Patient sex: M
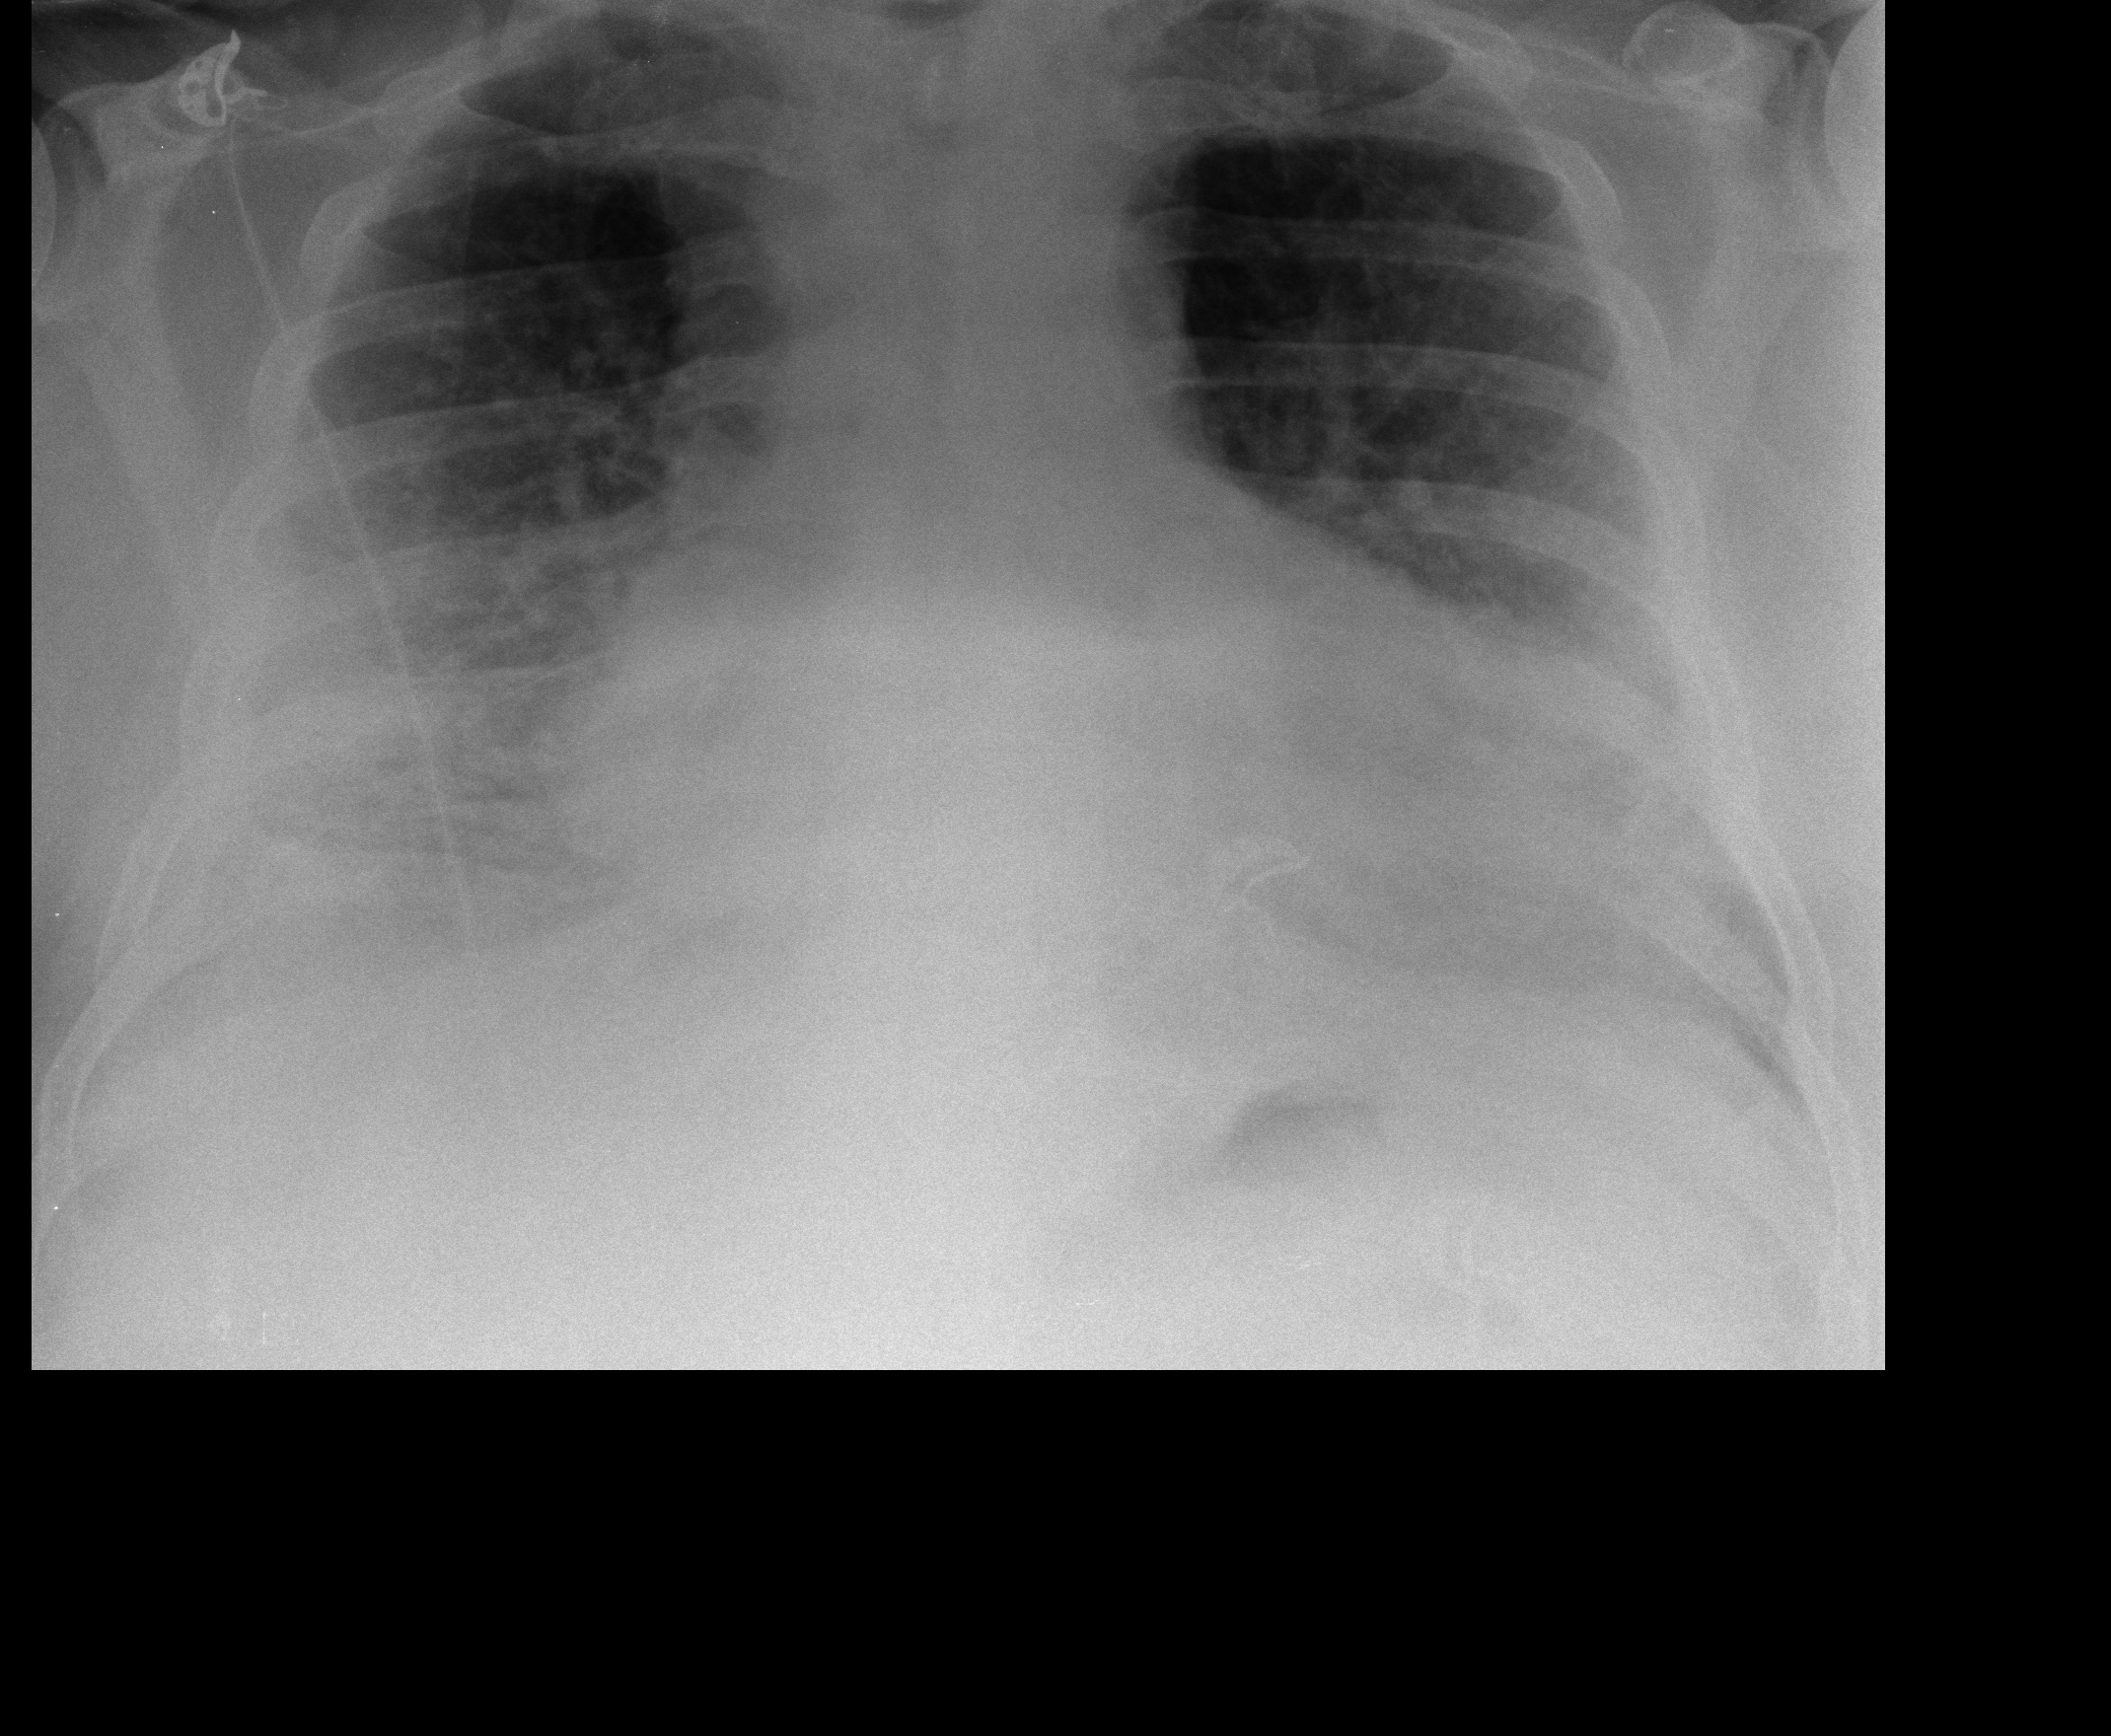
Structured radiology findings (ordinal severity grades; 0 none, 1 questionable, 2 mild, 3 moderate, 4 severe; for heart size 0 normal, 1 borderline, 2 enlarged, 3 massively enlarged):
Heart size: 2
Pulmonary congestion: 2
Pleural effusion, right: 2
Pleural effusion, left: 1
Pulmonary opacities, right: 2
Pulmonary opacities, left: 2
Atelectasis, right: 2
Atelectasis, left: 2